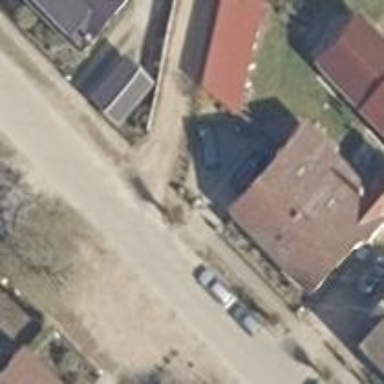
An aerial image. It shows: Smooth asphalt road in residential area.